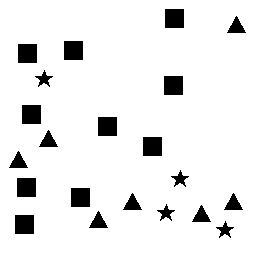
Squares: 10
Triangles: 7
Stars: 4
Total shapes: 21